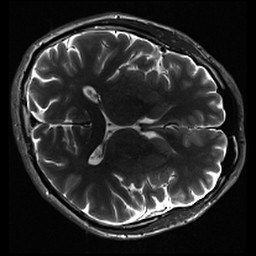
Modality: inplaneT2
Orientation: axial